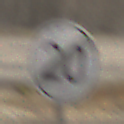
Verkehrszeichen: EndeGeschwindigkeit20
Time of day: MorningAfternoon
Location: Outdoor (Nature)
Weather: PartlyCloudy
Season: Winter
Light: Natural